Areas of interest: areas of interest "Educational"
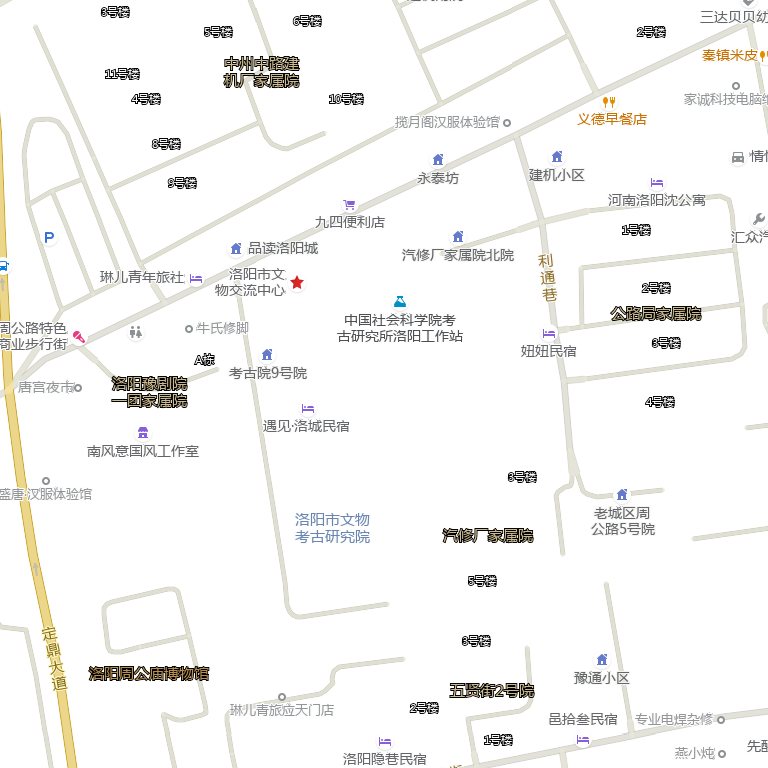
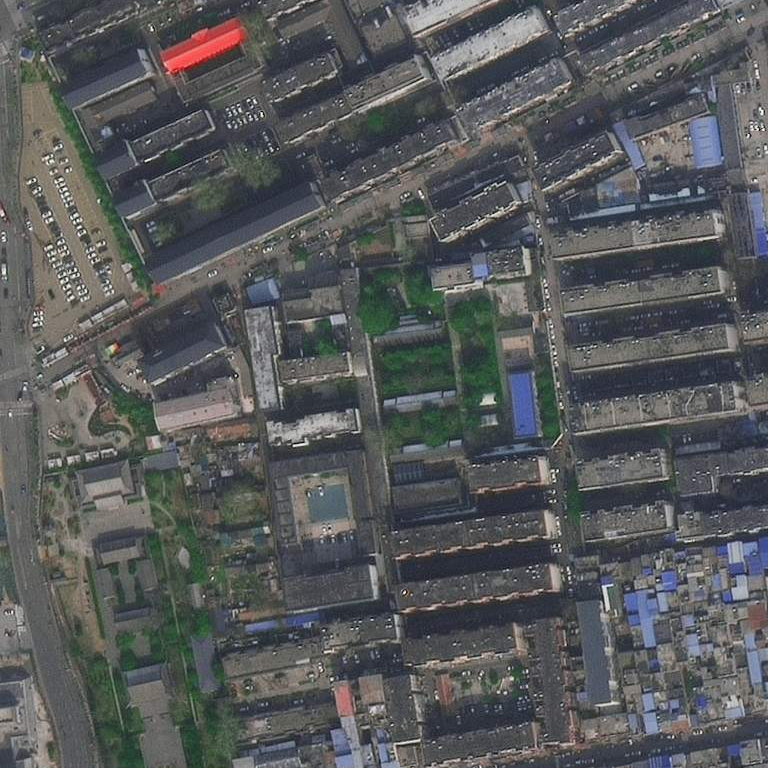